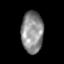
Tissue: skin
Cell type: Epithelial cells
Senescence score: 0.1871
Nuclear area (px): 897
Mean DAPI intensity: 139.348